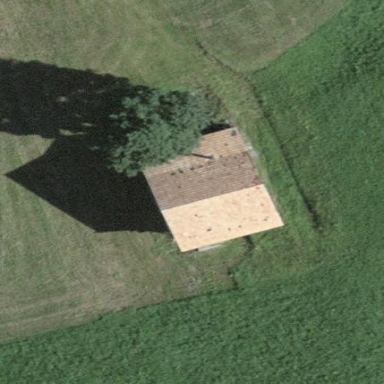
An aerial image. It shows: Farm building.